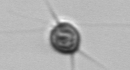
Label: Acanthoica_quattrospina